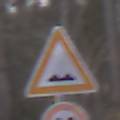
Verkehrszeichen: UnebeneFahrbahn
Zusatzzeichen unten: Geschwindigkeit30
Umgebung: Outdoor, Nature
Tageszeit: Midday
Wetter: Overcast
Licht: Natural
Jahreszeit: Autumn
Kontrast: LowContrast